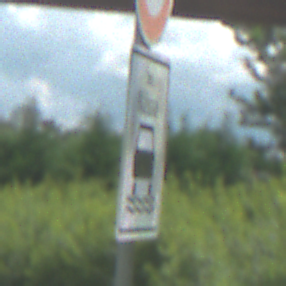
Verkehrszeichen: BeiNaesse
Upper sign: Geschwindigkeit90
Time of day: Midday
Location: Outdoor (Nature)
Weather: PartlyCloudy
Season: NotSpecified
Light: Natural